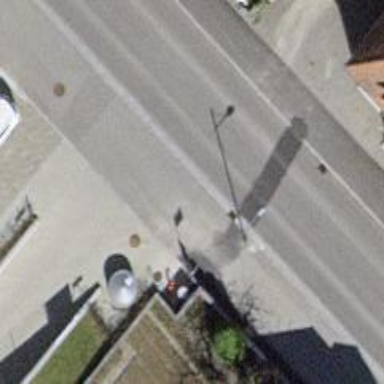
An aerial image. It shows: Bus stop with platform for public transport.